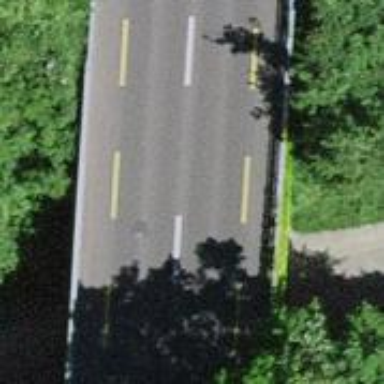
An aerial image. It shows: Tertiary road with asphalt surface. It has cycle lane on both sides.